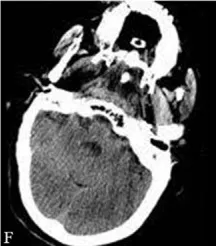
Preoperative and postoperative CT.fourth ventricle.
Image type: radiology (ct)